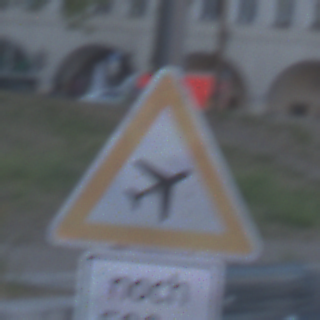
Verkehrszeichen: FlugbetriebLinks
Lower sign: LaengeEinerStrecke3
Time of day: SunriseSunset
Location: Outdoor (Urban)
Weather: Clear
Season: NotSpecified
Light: Natural